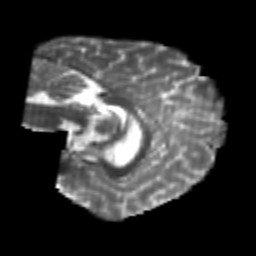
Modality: T2w
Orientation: sagittal
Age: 20
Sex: female
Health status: healthy
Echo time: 0.074 s